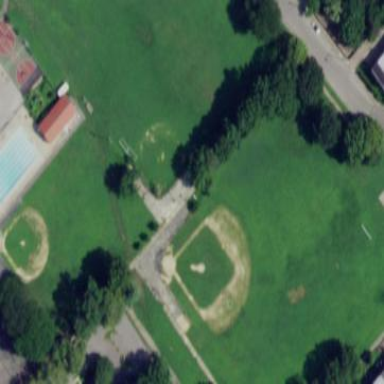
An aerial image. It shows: Baseball pitch for leisure and sports activities.